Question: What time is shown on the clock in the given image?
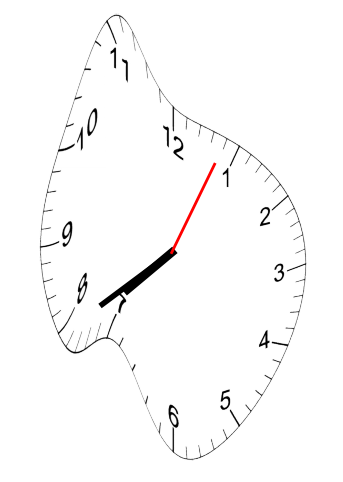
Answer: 07:39:04